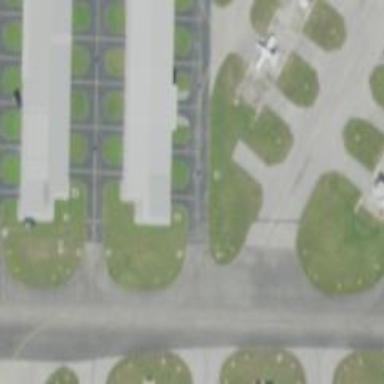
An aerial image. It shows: Image of taxiway at airport.